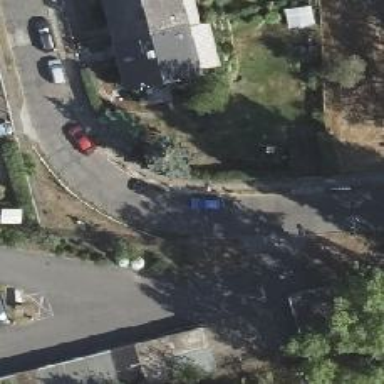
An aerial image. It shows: Residential road with sidewalks on both sides.